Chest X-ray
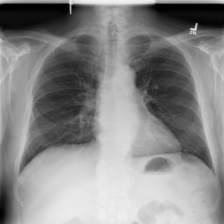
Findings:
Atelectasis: negative
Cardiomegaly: negative
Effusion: negative
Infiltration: negative
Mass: negative
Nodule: negative
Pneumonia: negative
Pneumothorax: negative
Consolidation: negative
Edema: negative
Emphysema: negative
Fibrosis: negative
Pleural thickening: negative
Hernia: negative